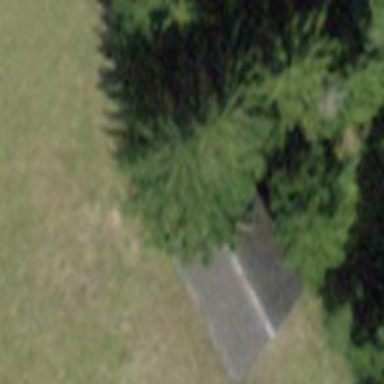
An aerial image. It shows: Barn.